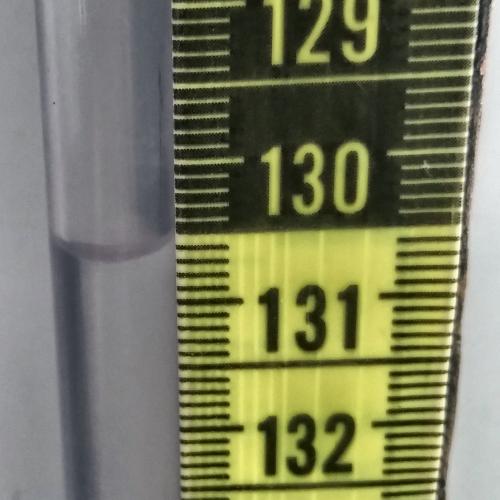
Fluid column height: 130.6 cm